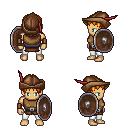
a pixel art fantasy rpg character, male body template, human, tanned skin, leather chest armor, white pants, light blonde plain hairstyle, leather cap, leather bracers, shield, four views (front, back, left, right), 2x2 character sprite sheet, small pixel art, hard edges, no anti-aliasing